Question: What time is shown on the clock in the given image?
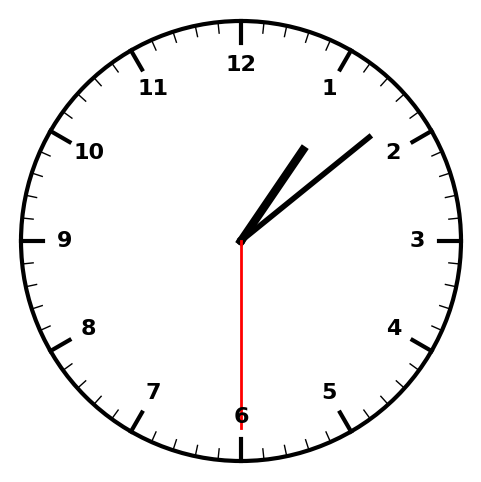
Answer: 01:08:30